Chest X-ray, PA view. Patient: 42 years old, sex F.
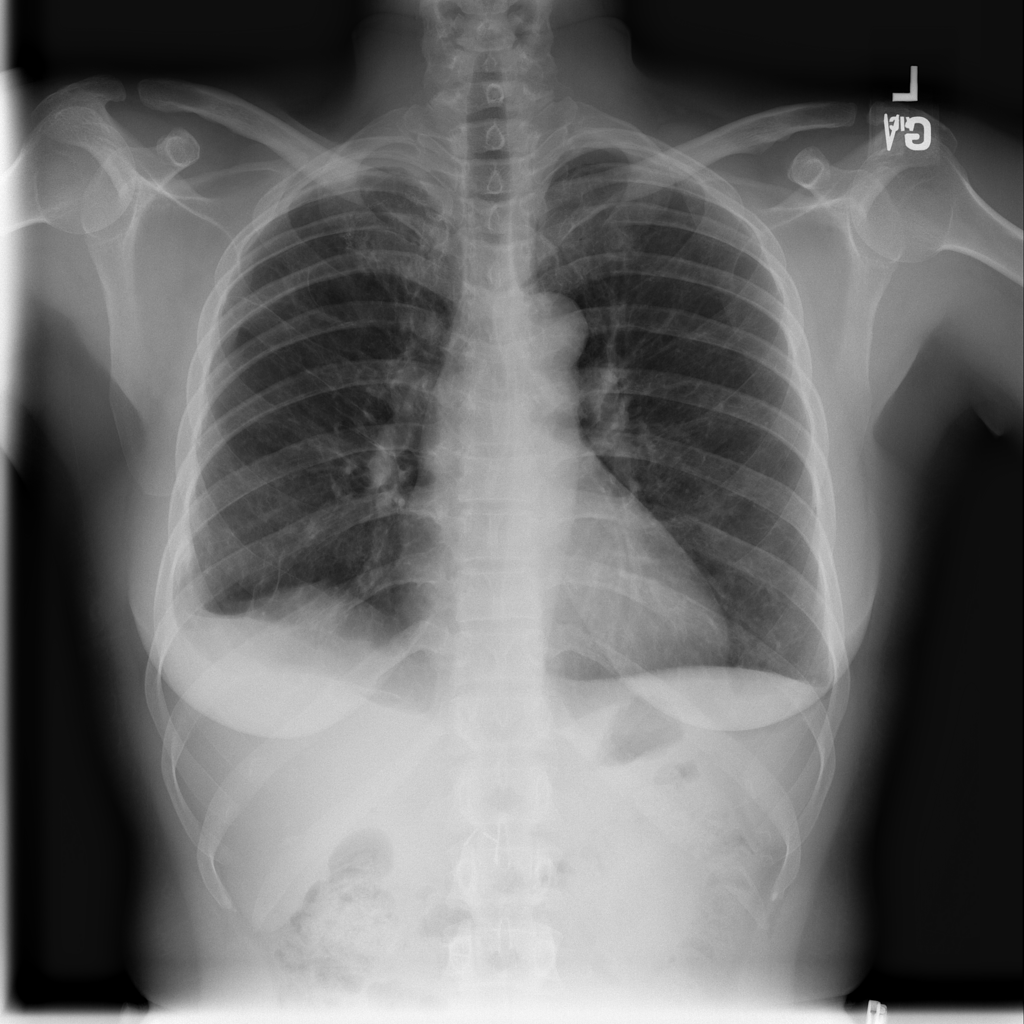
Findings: Fibrosis